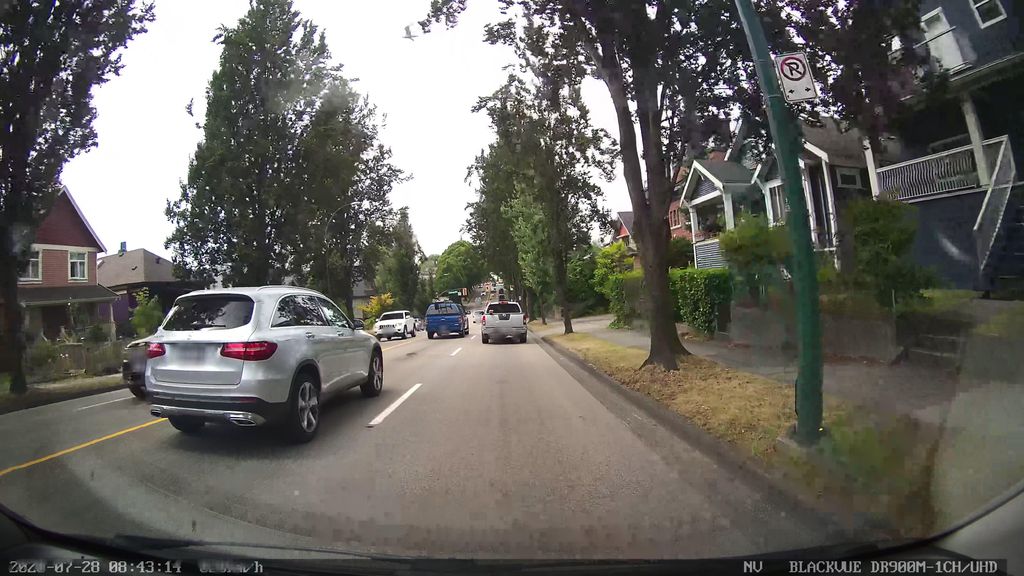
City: vancouver